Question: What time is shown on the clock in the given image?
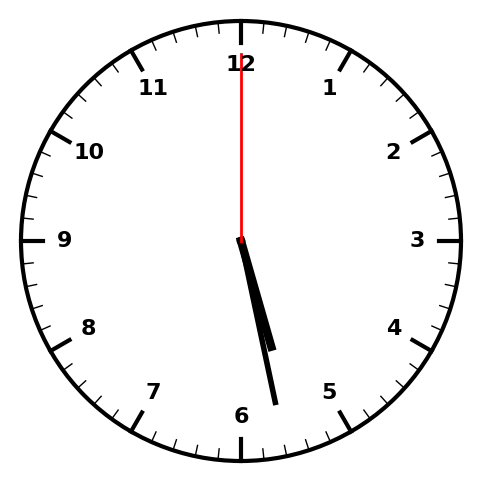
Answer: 05:28:00